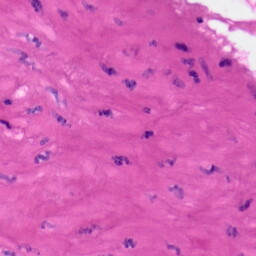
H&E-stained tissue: Skin